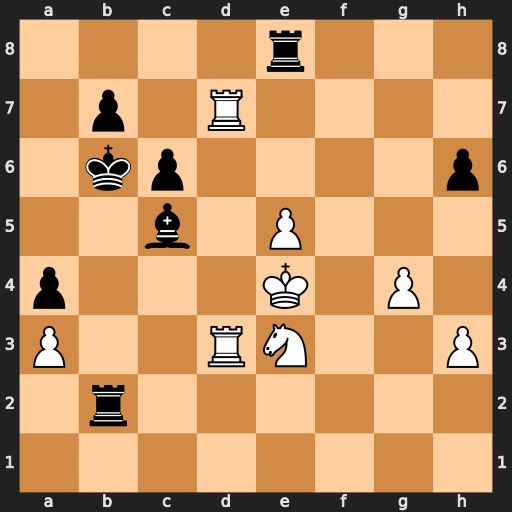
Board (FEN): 4r3/1p1R4/1kp4p/2b1P3/p3K1P1/P2RN2P/1r6/8
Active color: w
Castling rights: -
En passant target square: -
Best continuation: Nc4+ Ka6 Nxb2